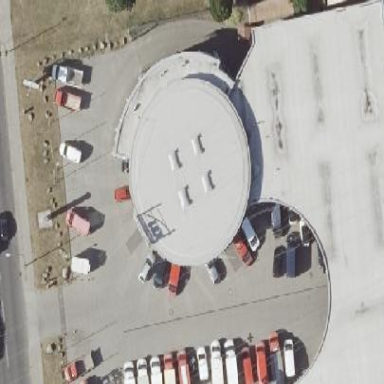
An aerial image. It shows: View of roof of building.